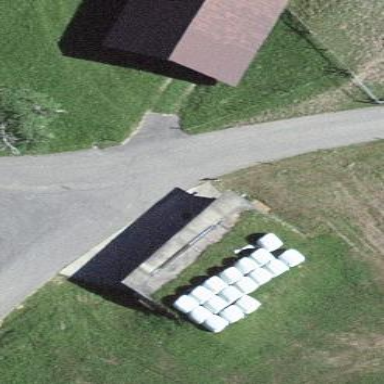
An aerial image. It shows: Shed building.